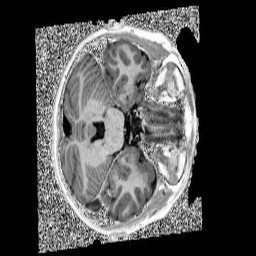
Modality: UNIT1
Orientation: axial
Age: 11
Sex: male
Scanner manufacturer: siemens
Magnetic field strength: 3 T
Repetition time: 4 s
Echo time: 0.00299 s